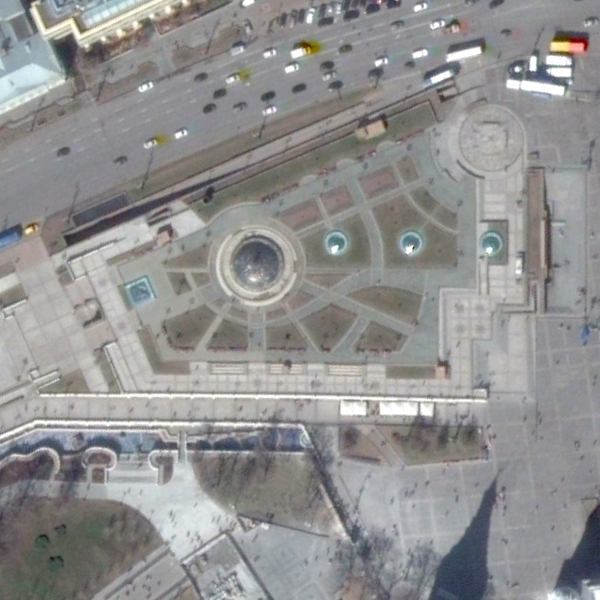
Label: Square